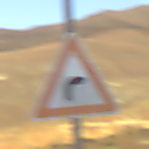
Verkehrszeichen: KurveRechts
Umgebung: Outdoor, Nature
Tageszeit: SunriseSunset
Wetter: Clear
Licht: Natural
Jahreszeit: NotSpecified
Kontrast: HighContrast